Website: crate-barrel
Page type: payment
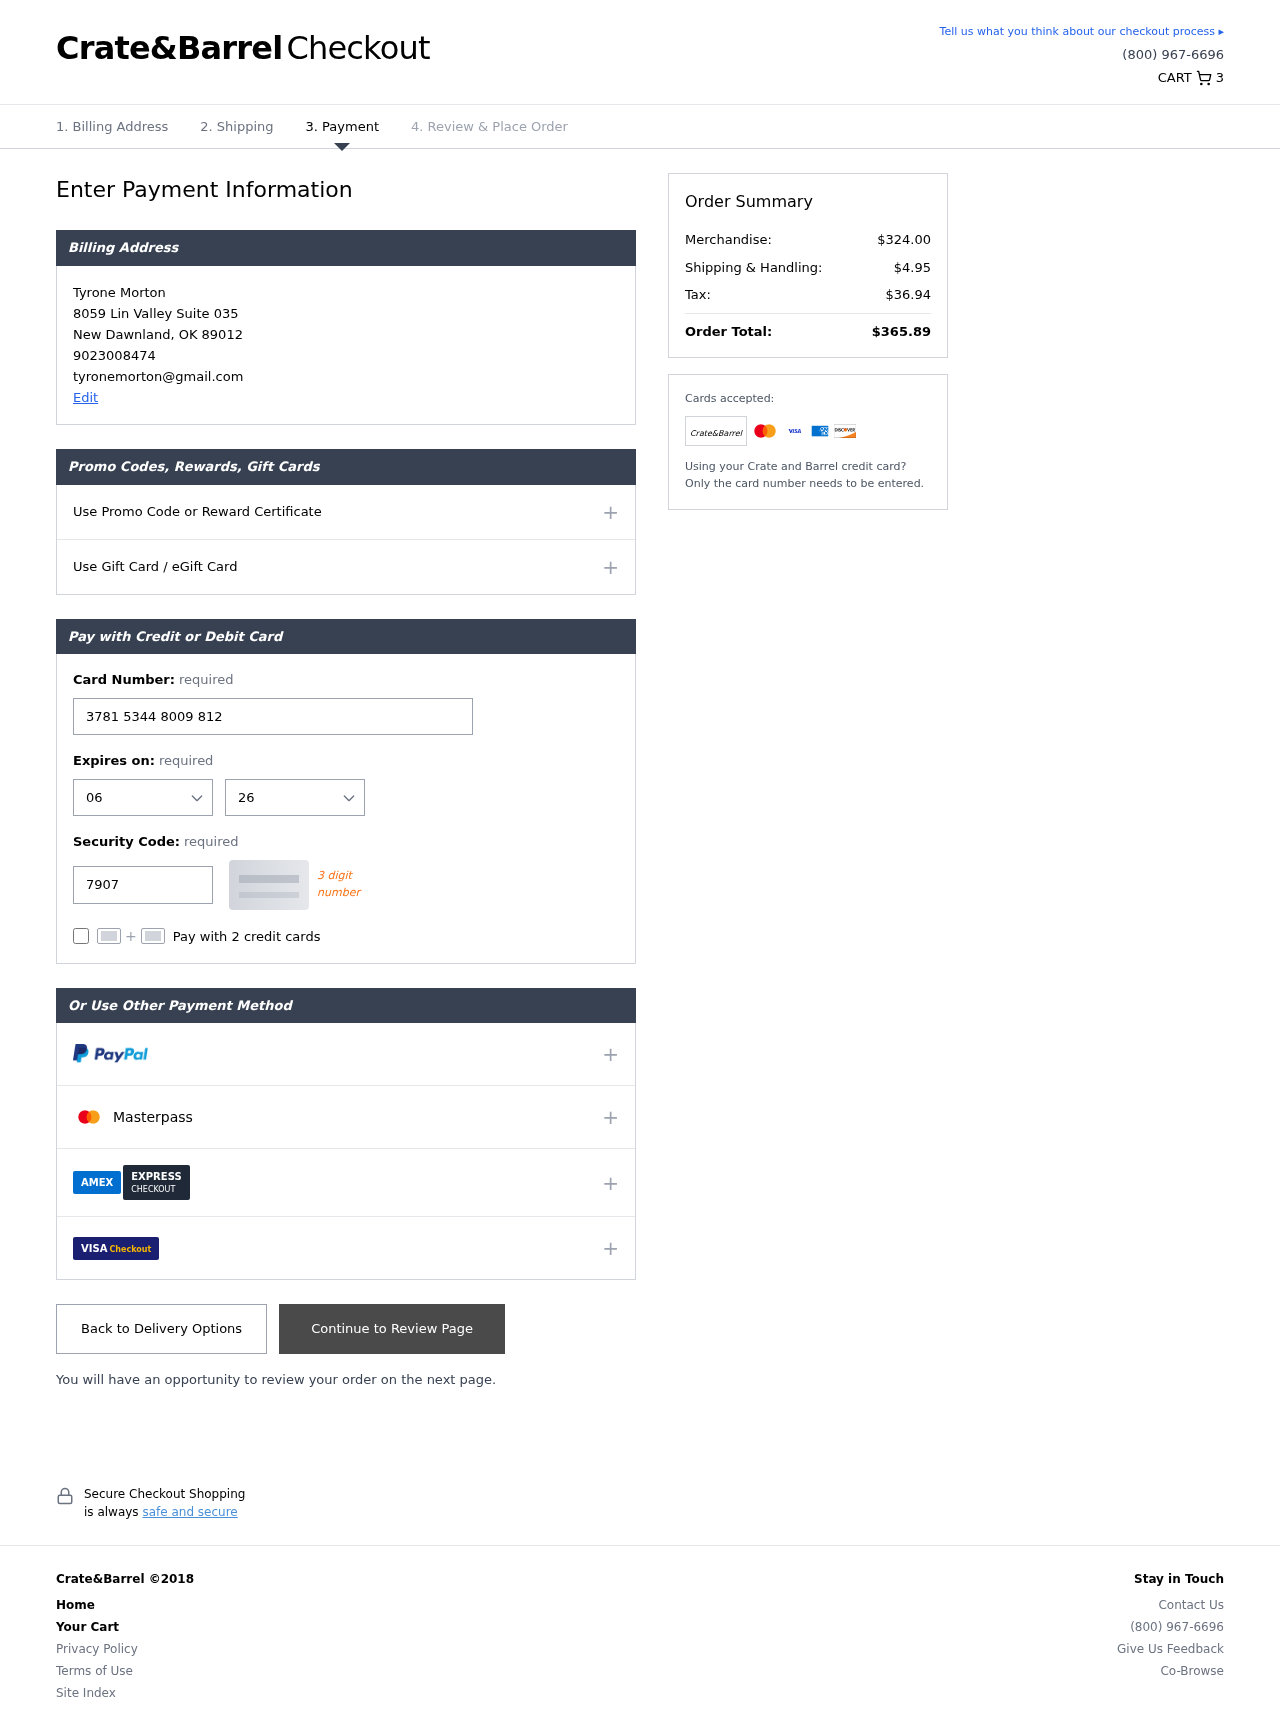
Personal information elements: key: PII_CARD_CVV
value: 7907
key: PII_CARD_EXPIRY_MONTH
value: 06
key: PII_CARD_EXPIRY_YEAR
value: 26
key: PII_CARD_NUMBER
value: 3781 5344 8009 812
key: PII_CITY
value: New Dawnland
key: PII_EMAIL
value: tyronemorton@gmail.com
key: PII_FULLNAME
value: Tyrone Morton
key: PII_PHONE
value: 9023008474
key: PII_POSTCODE
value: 89012
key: PII_STATE_ABBR
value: OK
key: PII_STREET
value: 8059 Lin Valley Suite 035
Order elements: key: ORDER_NUM_ITEMS
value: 3
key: ORDER_SUBTOTAL
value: $324.00
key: ORDER_SHIPPING_COST
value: $4.95
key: ORDER_TAX
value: $36.94
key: ORDER_TOTAL
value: $365.89